Question: code:
'''
<!DOCTYPE html PUBLIC "-//W3C//DTD HTML 4.01//EN" "http://www.w3.org/TR/html4/strict.dtd">
<HTML>
<HEAD>
<style>
#boxTop{
margin-bottom:20px;
border:1px solid green;
}
#box1{
float:left;
border:1px solid blue;
}
#box2{
clear:both;
border:1px solid red;
}
</style>
</HEAD>
<BODY>
<div id="boxTop">test</div>
<div id="box1">test</div>
<div id="box2">bottom</div>
</BODY>
</HTML>
'''
check it <URL>
in IE,why has a padding in #box1 and #box2 ? how to fix it?

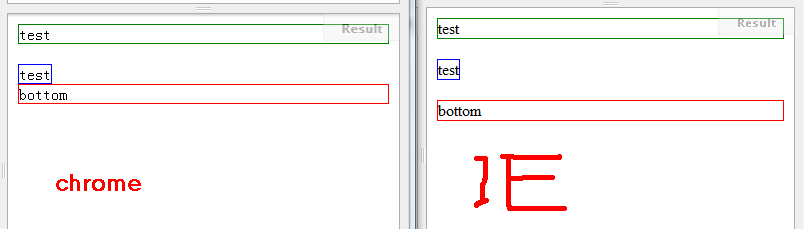
Answer: What you've come across is the IE <URL> "feature".
Getting #box2 to have layout will fix this issue. If you are concerned with IE7, add 'min-height: 0;' to the style for #box2, like so: <URL>